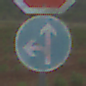
Verkehrszeichen: VorgeschriebeneFahrtrichtungGeradeausOderLinks
Zusatzzeichen oben: Stop
Umgebung: Outdoor, Nature
Tageszeit: Midday
Wetter: PartlyCloudy
Licht: Natural
Jahreszeit: NotSpecified
Kontrast: LowContrast